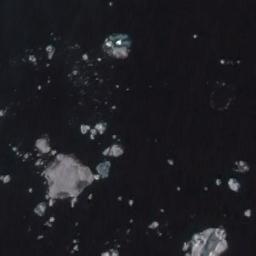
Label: sea_ice